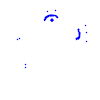
Particle: kaon